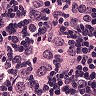
Metastatic tissue present: yes